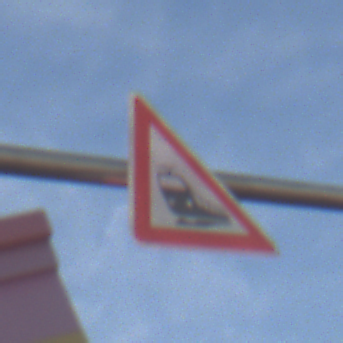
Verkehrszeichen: Bahnuebergang
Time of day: MorningAfternoon
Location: Outdoor (Special)
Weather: PartlyCloudy
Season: NotSpecified
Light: Natural